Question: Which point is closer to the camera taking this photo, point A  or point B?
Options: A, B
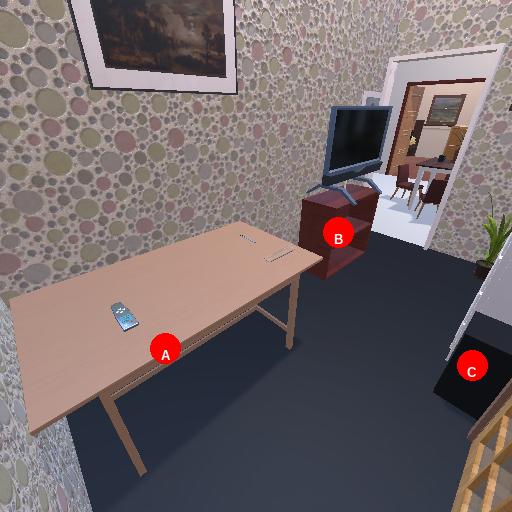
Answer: A